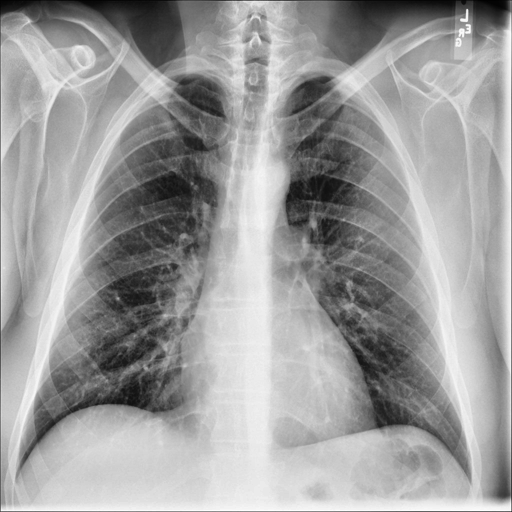
Finding: NORMAL